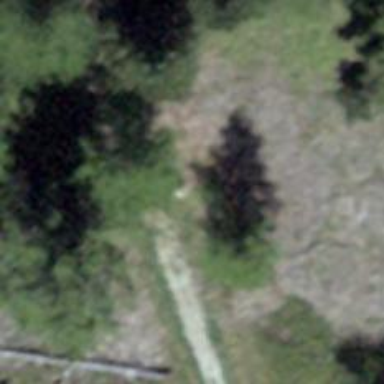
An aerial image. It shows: Bench for seating.